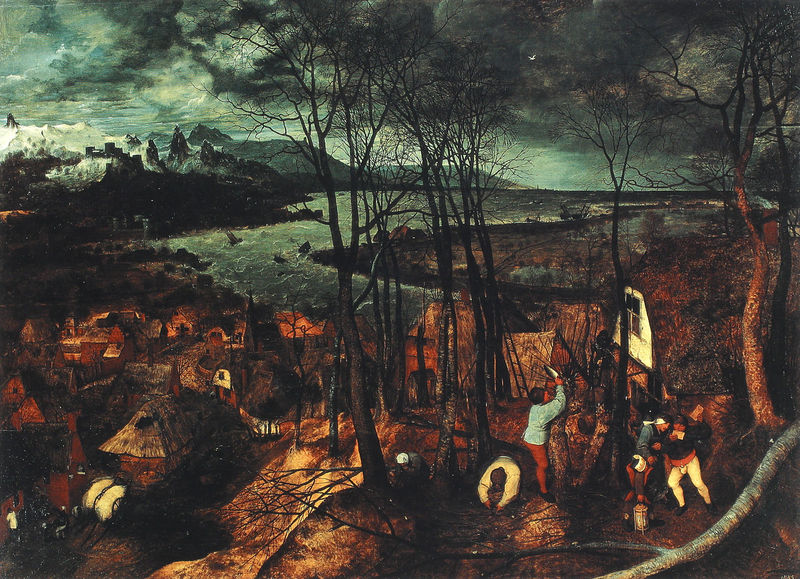
Titel: Der düstere Tag
Künstler: Pieter d. Ä. Brueghel
Institution: Wien, Kunsthistorisches Museum
Schlagwörter: baum, berg, blau, felsen, gemälde, himmel, mann, meer, rubens, wasser, wolken, bäume, fluss, landschaft, menschen, stadt, ufer, fenster, grau, laterne, männer, haus, rot, holland, baumstamm, häuser, kirche, bauern, turm, küste, schiffe, liegen, düster, ort, fischer, berge, gebirge, dorf, herbst, hütten, winter, arbeiter, damm, wetter, strohdach, weiden, kälte, brief, schneiden, mittelalter, breughel, netz, brueghel, korbflechter, niedergang, flechter, reitdächer